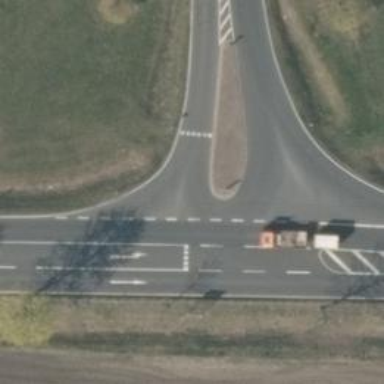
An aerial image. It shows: Road with "give way" sign.